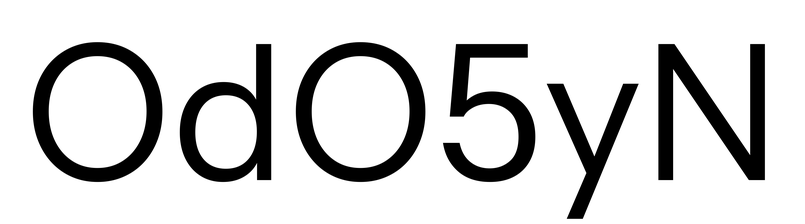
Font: InstrumentSans_Regular